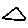
Label: triangle